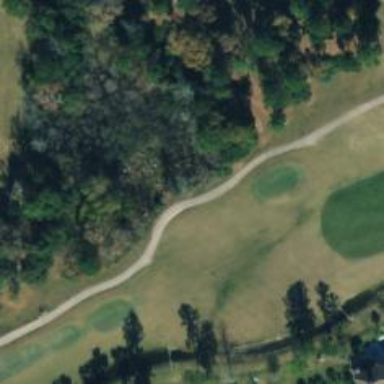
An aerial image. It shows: Service road designated as golf cart path.